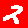
Digit: 2